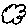
Label: cloud